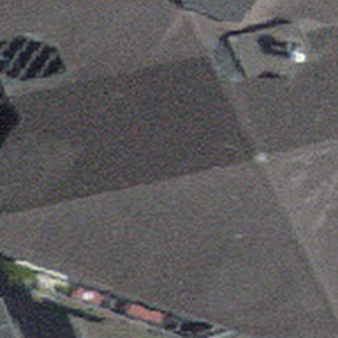
Label: other